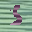
Label: 5